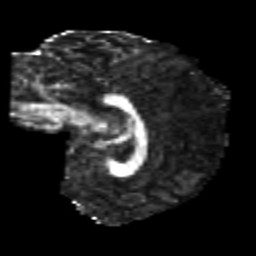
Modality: FA
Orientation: sagittal
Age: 25
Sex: female
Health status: healthy
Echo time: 0.074 s